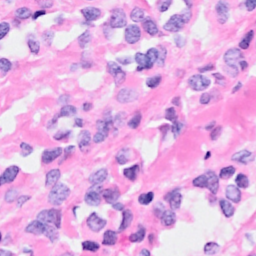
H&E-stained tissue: Breast